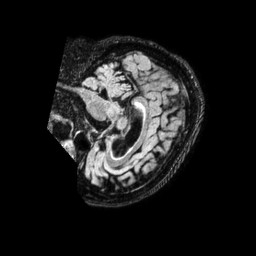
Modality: FLAIR
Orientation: sagittal
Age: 77
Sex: female
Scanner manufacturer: philips
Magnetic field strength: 1.5 T
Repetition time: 4.8 s
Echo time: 0.3372 s